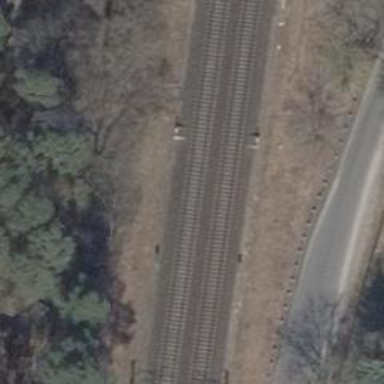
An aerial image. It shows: Railway signal.